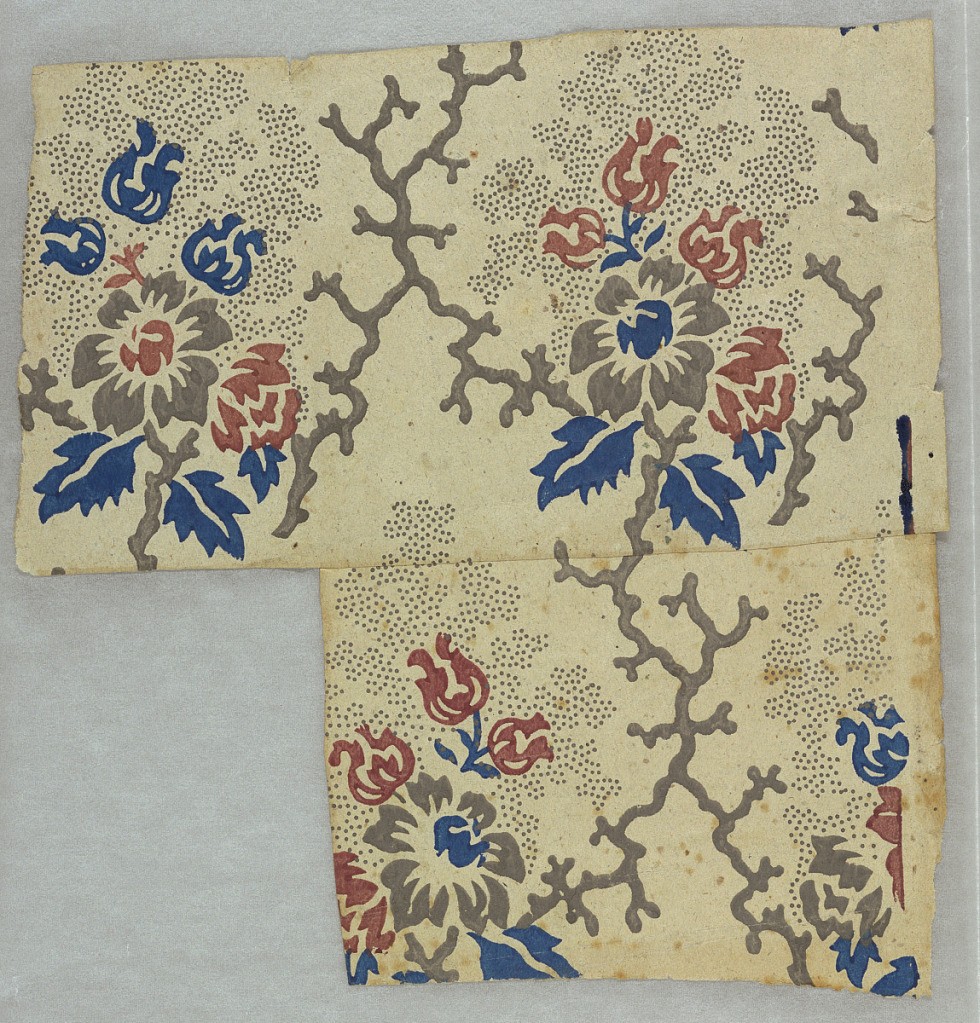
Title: Sidewall
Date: ca. 1840
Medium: Block-printed
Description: Floral bouquets with stippled, shaped ground, enclosed in irregular framework of coral-like branches. Printed in red, blue, and gray on rough grayish paper.